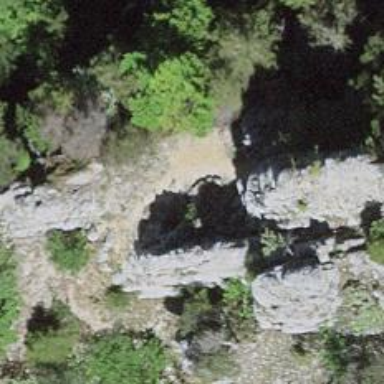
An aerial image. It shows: Natural cliff.